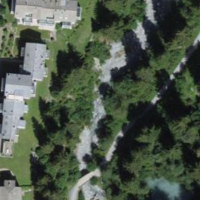
EUNIS habitat code: 44
Species observed at this site:
Fragaria vesca
Cinclus cinclus
Argynnis paphia